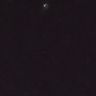
Metastatic tissue present: no